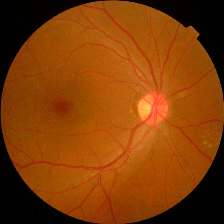
Diabetic retinopathy grade: No DR